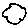
Label: cloud